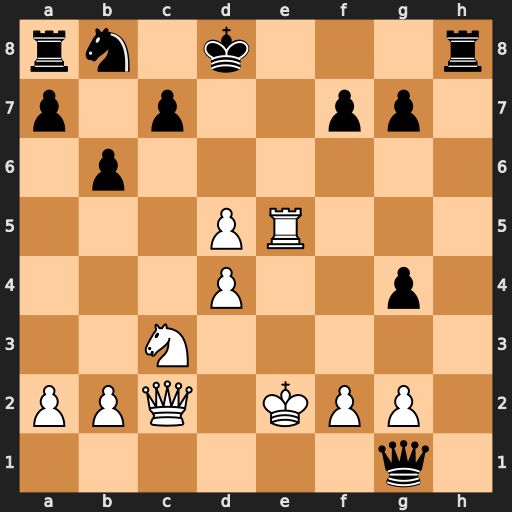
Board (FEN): rn1k3r/p1p2pp1/1p6/3PR3/3P2p1/2N5/PPQ1KPP1/6q1
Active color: w
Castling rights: -
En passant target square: -
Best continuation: Nb5 Na6 Qc6 Qb1 Qxa8+